Interaction volume radius: 10 \u00c5
Interaction volume height: 20 \u00c5
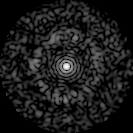
Disorder parameter: 0.8083